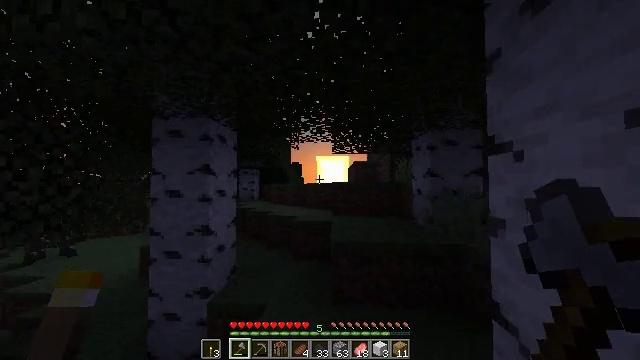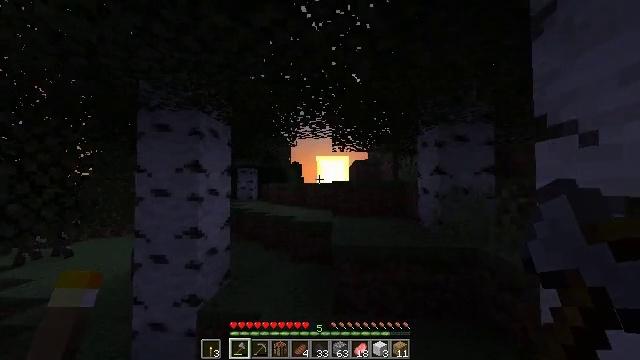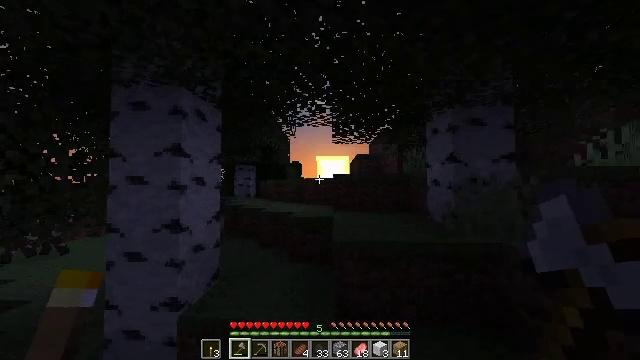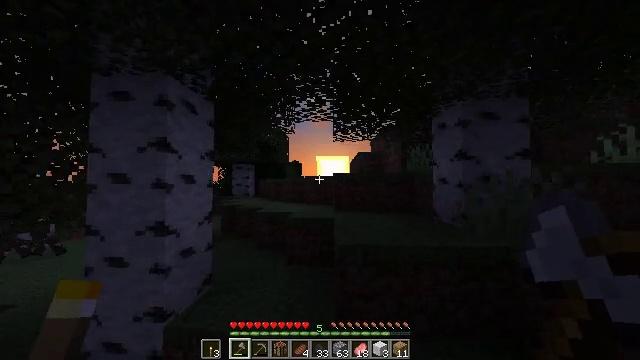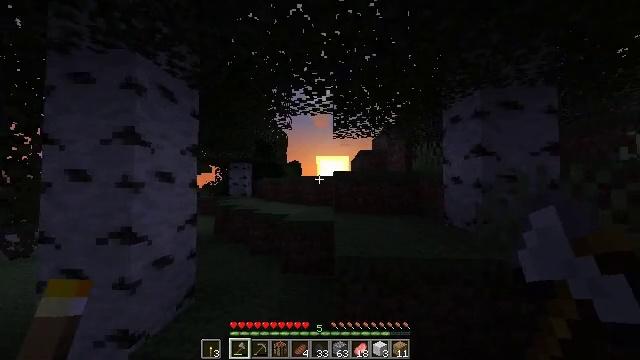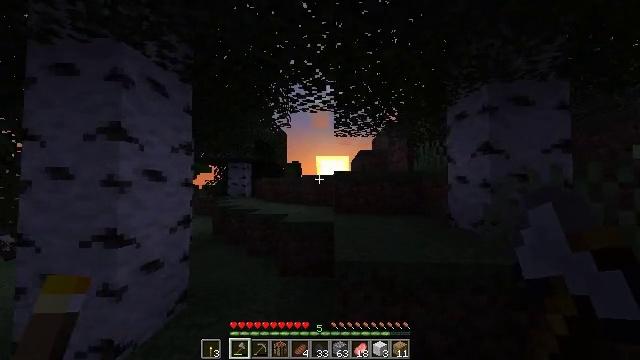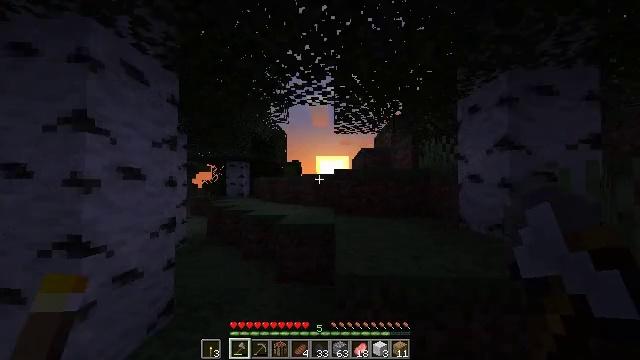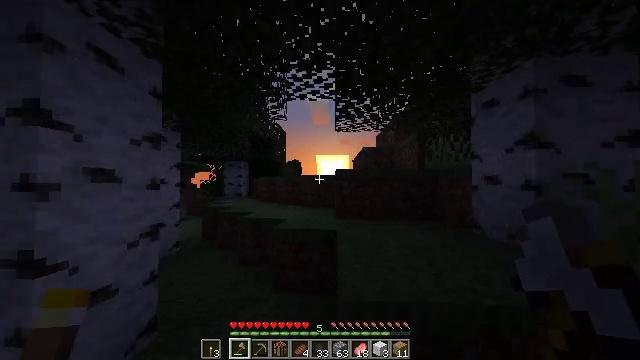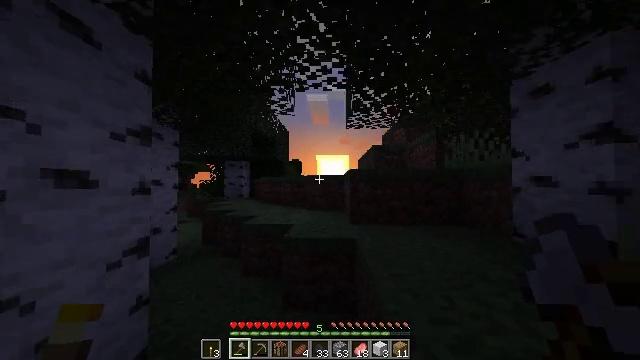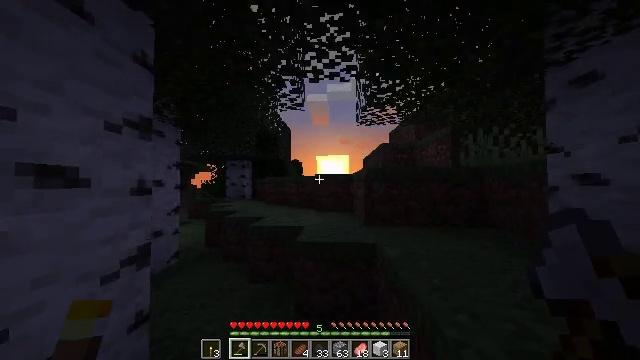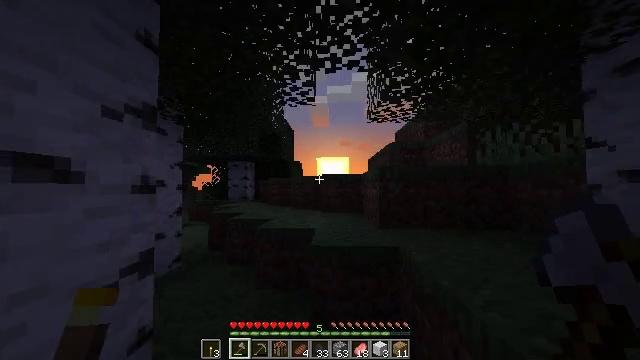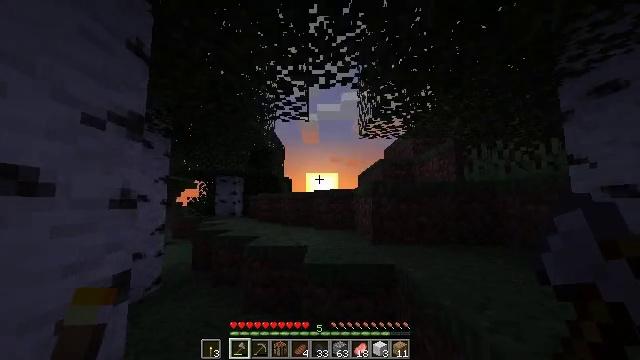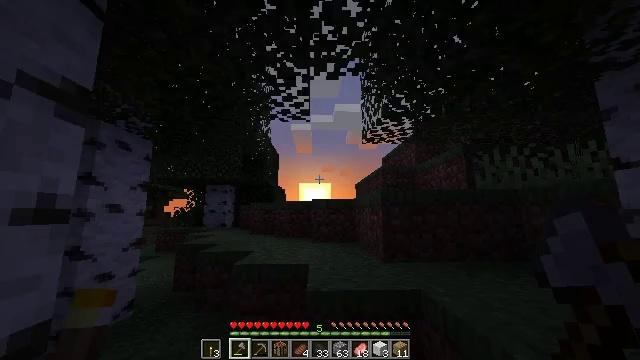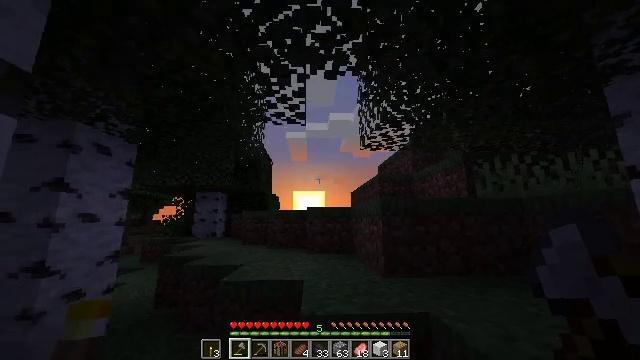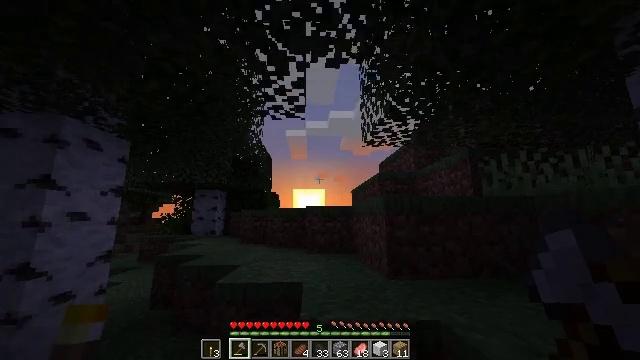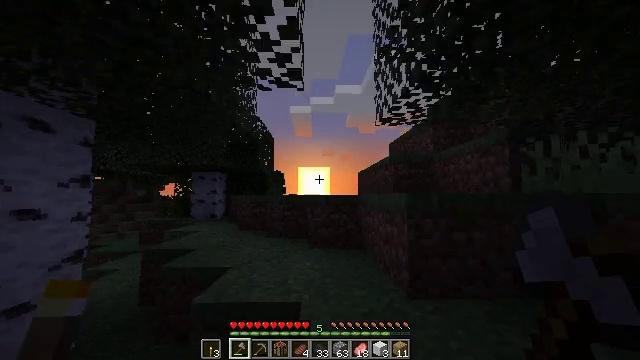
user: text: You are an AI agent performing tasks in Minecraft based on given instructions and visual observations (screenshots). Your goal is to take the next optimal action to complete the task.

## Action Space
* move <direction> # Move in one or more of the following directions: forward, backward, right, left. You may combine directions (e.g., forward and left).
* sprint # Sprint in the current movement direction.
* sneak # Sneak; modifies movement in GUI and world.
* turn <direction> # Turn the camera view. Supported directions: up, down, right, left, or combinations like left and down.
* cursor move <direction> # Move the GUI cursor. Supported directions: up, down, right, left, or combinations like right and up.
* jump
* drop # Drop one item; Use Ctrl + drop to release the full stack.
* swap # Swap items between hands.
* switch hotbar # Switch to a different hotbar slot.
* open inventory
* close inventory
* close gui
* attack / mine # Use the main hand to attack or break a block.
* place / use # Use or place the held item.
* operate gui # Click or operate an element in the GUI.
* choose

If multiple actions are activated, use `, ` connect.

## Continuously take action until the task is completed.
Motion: motion action
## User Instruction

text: Gather sugar cane for crafting.
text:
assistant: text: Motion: move forward, sprint
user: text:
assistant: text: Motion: move forward, sprint
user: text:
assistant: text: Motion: move forward, sprint
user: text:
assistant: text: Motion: move forward, sprint
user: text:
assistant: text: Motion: move forward, sprint
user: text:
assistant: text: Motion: move forward, sprint
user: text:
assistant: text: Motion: move forward and move left, sprint
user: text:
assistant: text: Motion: move forward and move left, sprint
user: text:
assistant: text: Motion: move forward and move left, sprint
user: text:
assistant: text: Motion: move forward and move left, sprint
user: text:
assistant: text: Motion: move forward, sprint, turn right and up
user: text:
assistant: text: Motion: move forward, sprint, turn right and up
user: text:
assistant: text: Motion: move forward, sprint, turn right and up
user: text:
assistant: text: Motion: move forward, sprint
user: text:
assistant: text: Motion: move forward, sprint, turn left and down, jump
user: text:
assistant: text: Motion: move forward and move right, sprint, turn left and down, jump
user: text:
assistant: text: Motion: move forward and move right, sprint, turn left and down, jump
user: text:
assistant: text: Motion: move forward and move right, sprint, jump
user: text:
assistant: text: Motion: move forward and move right, sprint, turn left and up
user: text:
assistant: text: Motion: move forward and move right, sprint, turn left and up
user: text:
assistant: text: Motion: move forward and move right, sprint, turn left and up
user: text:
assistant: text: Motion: move forward and move right, sprint, turn left
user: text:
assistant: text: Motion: move forward and move right, sprint
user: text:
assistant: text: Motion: move forward and move right, sprint
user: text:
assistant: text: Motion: move forward and move right, sprint
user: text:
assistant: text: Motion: move forward and move right, sprint, turn right
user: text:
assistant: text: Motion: move forward and move right, sprint, turn right and down, jump
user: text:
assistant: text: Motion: move forward and move right, sprint, jump
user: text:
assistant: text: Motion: move forward and move right, sprint, turn down, jump
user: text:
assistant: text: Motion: move forward and move right, sprint, turn left and down